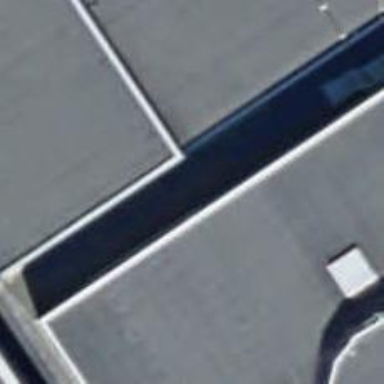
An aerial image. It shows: Clothing store.